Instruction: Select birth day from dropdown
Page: traveler
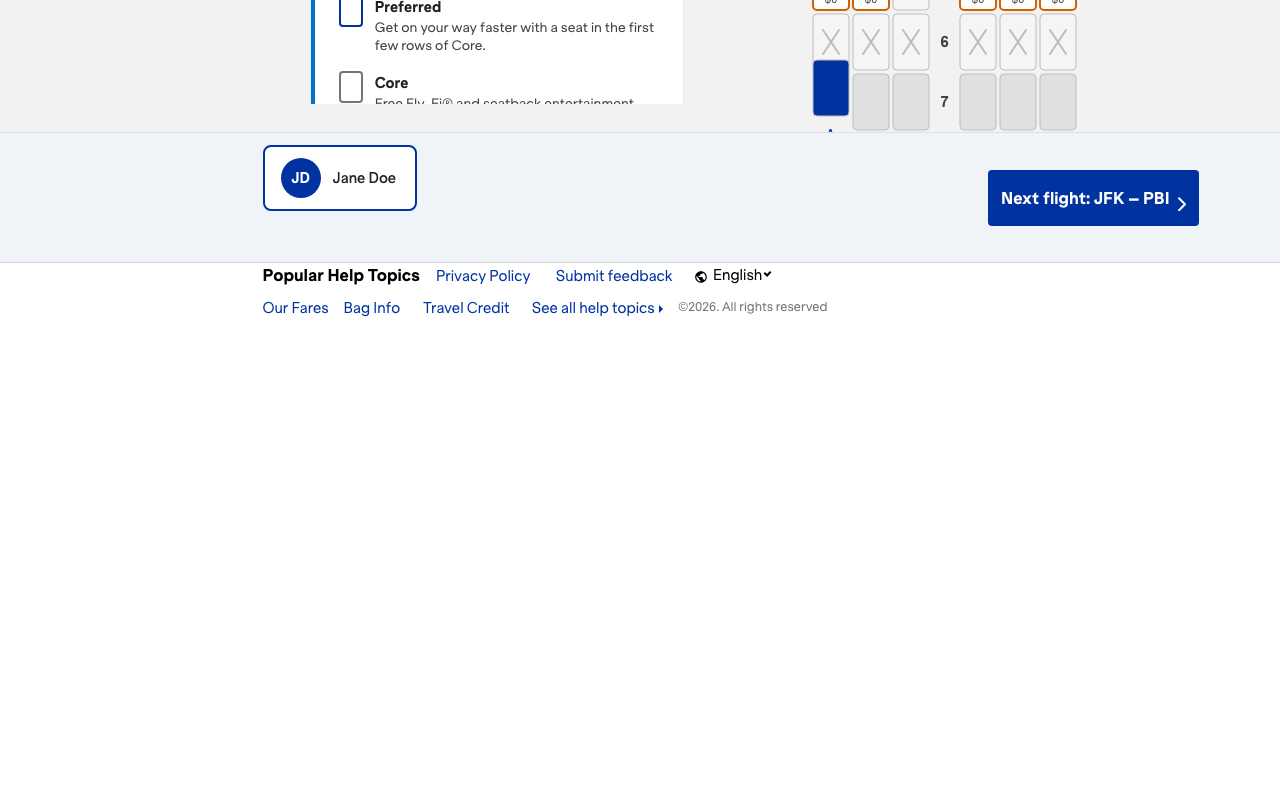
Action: click